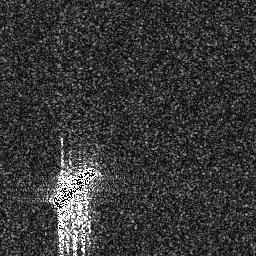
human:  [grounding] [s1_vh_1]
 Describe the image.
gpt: In the satellite image, there is  <ref>1 large ship </ref> <box>[[19, 64, 39, 82, 0]]</box> located at bottom left.